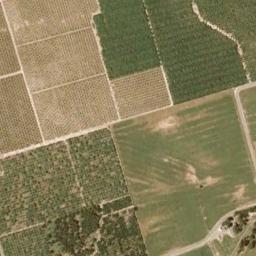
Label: rectangular_farmland